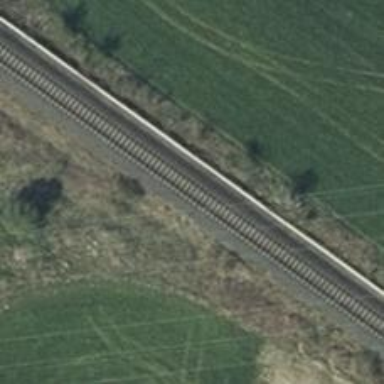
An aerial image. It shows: Railway signal.